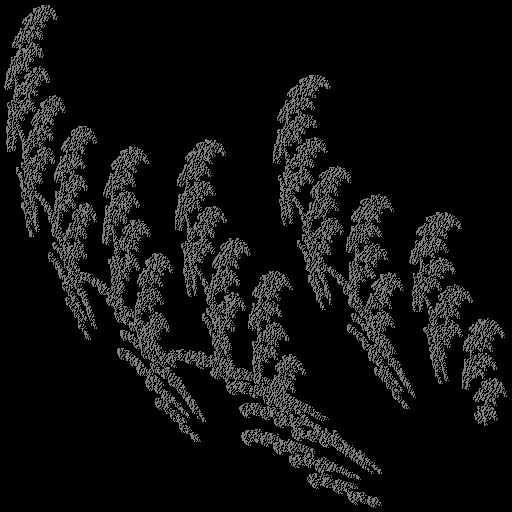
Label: spiderbrake